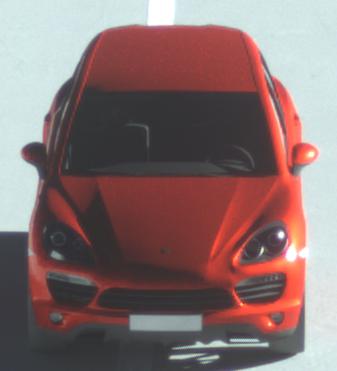
Make: Porsche
Model: Cayenne
Detailed model: Cayenne (958)
Model produced from: 2010/05
Model produced until: 2014/07
Doors: 5
Color: red
Road condition: dry road
Daytime: morning or afternoon
Contrast: high contrast